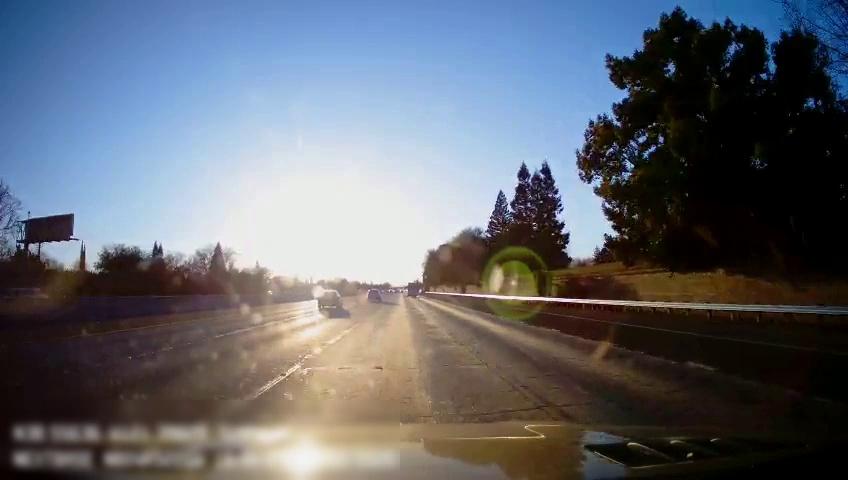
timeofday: Day
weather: Sunny
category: Drivable Space
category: Vehicles | Truck
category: Vehicles | SUV
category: Vehicles | SUV
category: Vehicles | Van
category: Lanes | Alternate Lane
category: Lanes | Alternate Lane
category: Lanes | Current Lane
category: Lanes | Alternate Lane
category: Lanes | Alternate Lane